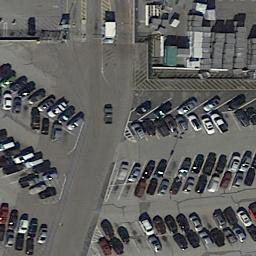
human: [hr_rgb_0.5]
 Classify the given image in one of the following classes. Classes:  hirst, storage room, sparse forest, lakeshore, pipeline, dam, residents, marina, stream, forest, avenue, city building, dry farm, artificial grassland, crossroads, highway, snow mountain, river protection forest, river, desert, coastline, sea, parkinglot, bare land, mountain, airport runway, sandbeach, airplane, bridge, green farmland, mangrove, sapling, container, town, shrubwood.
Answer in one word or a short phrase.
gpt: parkinglot